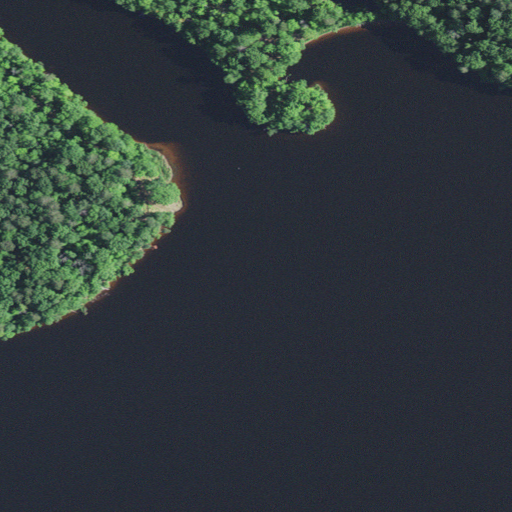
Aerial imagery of cape in Wisconsin named Slivers Point containing open water, mixed forest, woody wetlands, herbaceous wetlands, and deciduous forest